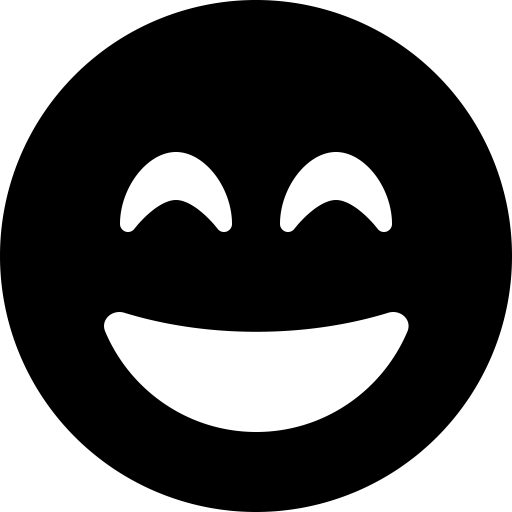
Tags: icon, FontAwesome, fa-icon, solid, face, grin, beam